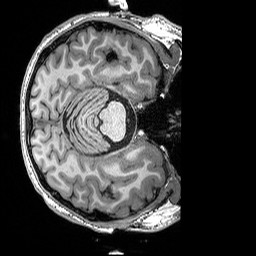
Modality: T1w
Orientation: axial
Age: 25
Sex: male